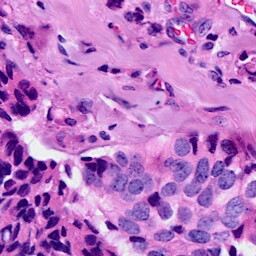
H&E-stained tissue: Breast